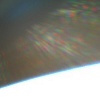
Label: sunburn